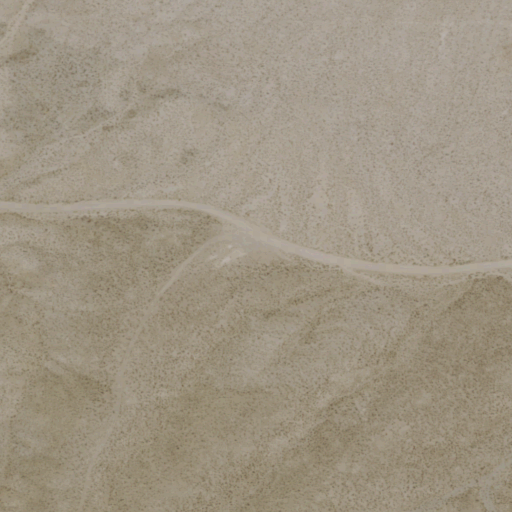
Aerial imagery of mountain in Nevada named Paymaster Summit containing shrub, medium intensity development, open development, and low intensity development